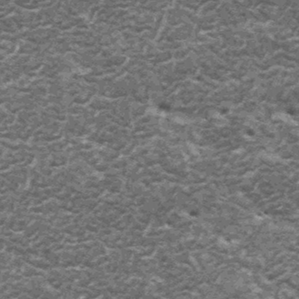
Label: frost